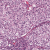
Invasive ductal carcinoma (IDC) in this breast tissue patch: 1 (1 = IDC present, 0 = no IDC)